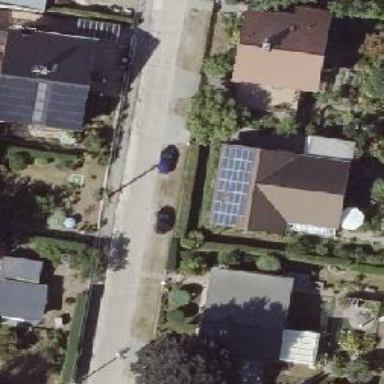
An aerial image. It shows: Footway.